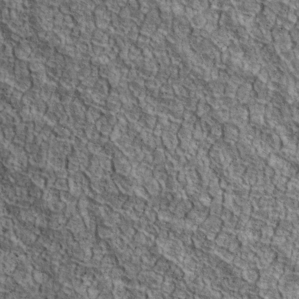
Label: non_frost